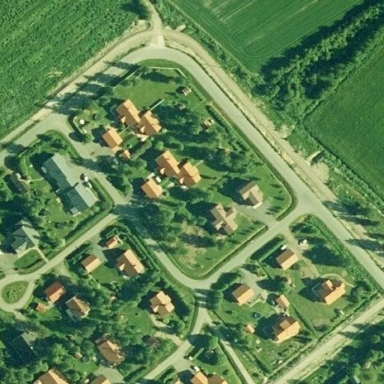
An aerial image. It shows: Residential area.